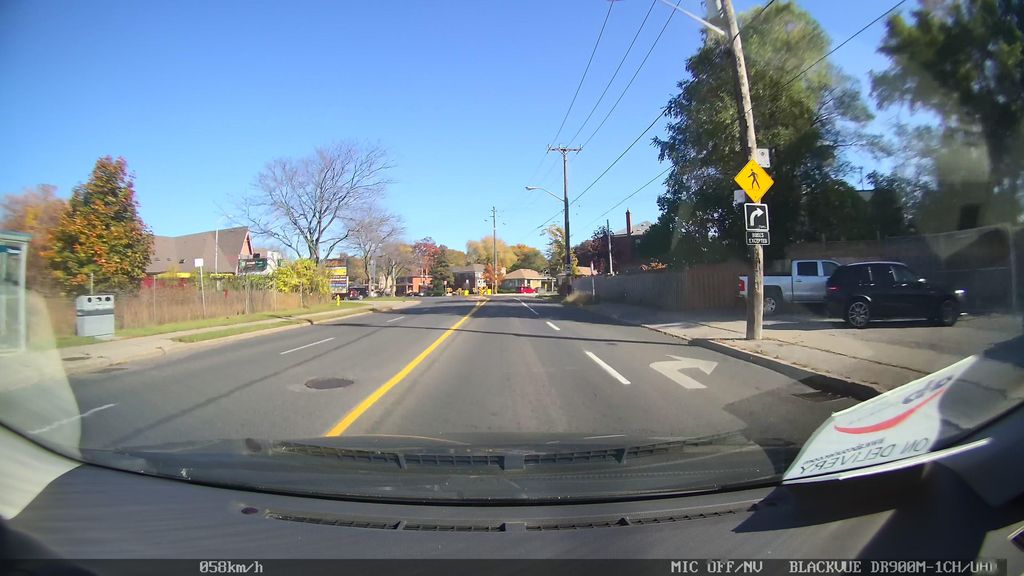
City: toronto